Interaction volume radius: 5 \u00c5
Interaction volume height: 25 \u00c5
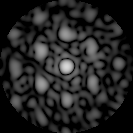
Disorder parameter: 0.5015